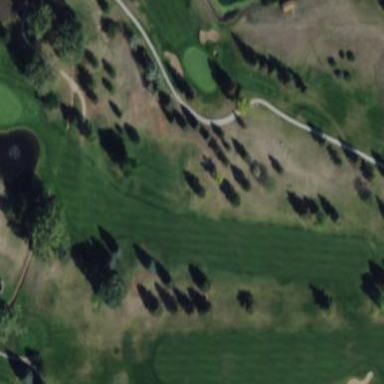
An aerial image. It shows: Grassy area designated as golf fairway.